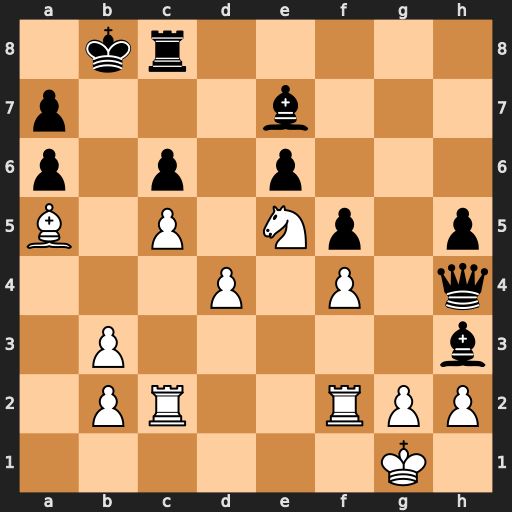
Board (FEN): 1kr5/p3b3/p1p1p3/B1P1Np1p/3P1P1q/1P5b/1PR2RPP/6K1
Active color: w
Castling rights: -
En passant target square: -
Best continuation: g3 Rg8 Kh1 Qg4 Nxg4